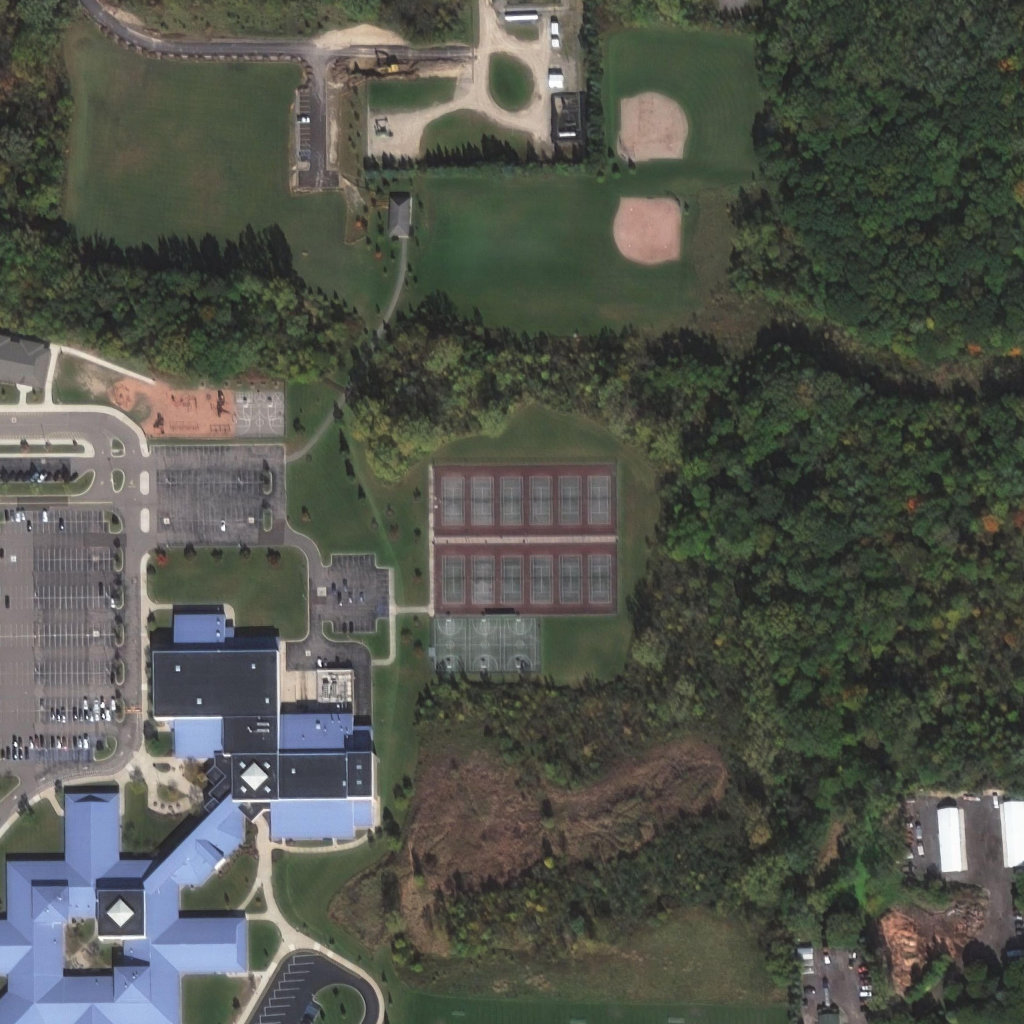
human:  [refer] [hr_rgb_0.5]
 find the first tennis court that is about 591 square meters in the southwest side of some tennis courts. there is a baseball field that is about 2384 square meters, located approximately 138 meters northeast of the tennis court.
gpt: <box>[[42, 52, 45, 59, 0]]</box>